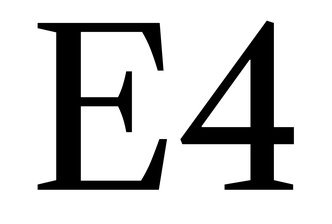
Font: LibreCaslonText_Regular